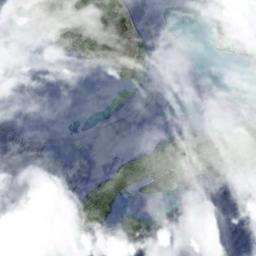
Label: cloud